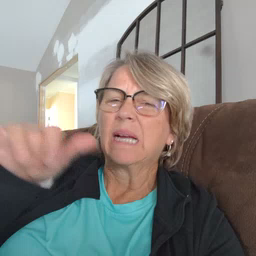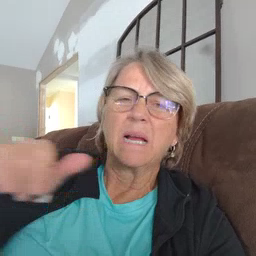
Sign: same